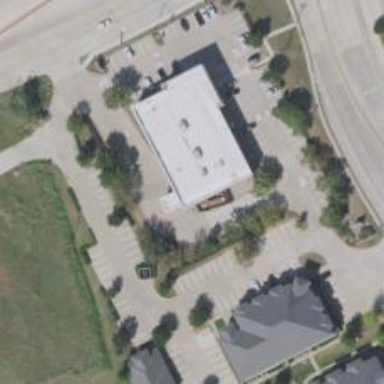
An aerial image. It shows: Pharmacy providing healthcare services.